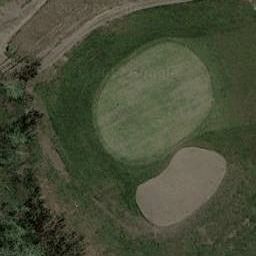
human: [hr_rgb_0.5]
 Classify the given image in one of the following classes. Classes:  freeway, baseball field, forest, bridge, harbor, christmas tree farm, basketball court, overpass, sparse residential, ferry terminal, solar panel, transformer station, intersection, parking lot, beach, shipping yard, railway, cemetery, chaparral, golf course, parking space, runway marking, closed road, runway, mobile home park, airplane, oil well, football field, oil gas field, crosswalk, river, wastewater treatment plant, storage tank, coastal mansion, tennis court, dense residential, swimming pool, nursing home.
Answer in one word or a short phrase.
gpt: golf course